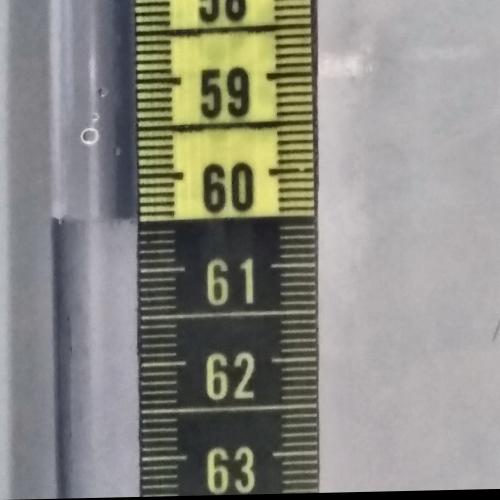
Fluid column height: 60.5 cm